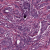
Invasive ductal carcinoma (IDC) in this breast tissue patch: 1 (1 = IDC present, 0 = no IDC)